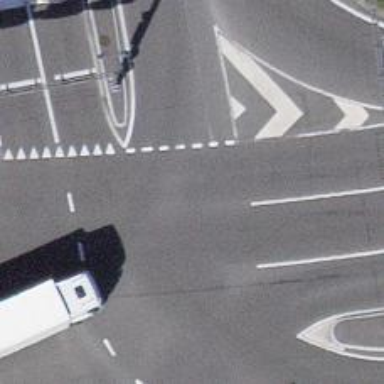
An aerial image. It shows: Road with traffic signals.